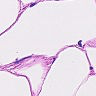
Metastatic tissue present: no